Interaction volume radius: 5 \u00c5
Interaction volume height: 10 \u00c5
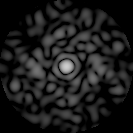
Disorder parameter: 0.8695